Brain MRI, t2w sequence, axial 2D slice.
Patient: age 30, sex F, weight 75 kg, height 1.7 m
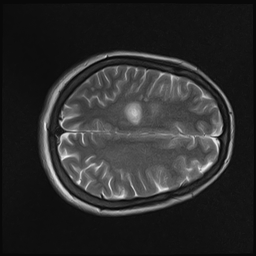